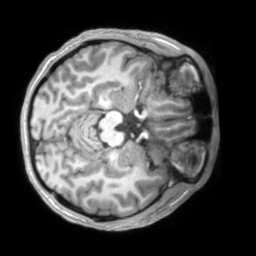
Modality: T1w
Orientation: axial
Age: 19
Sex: male
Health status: ill
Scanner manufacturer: siemens
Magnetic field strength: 3 T
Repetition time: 2.2 s
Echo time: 0.00157 s